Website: bh-photo
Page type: billing-address
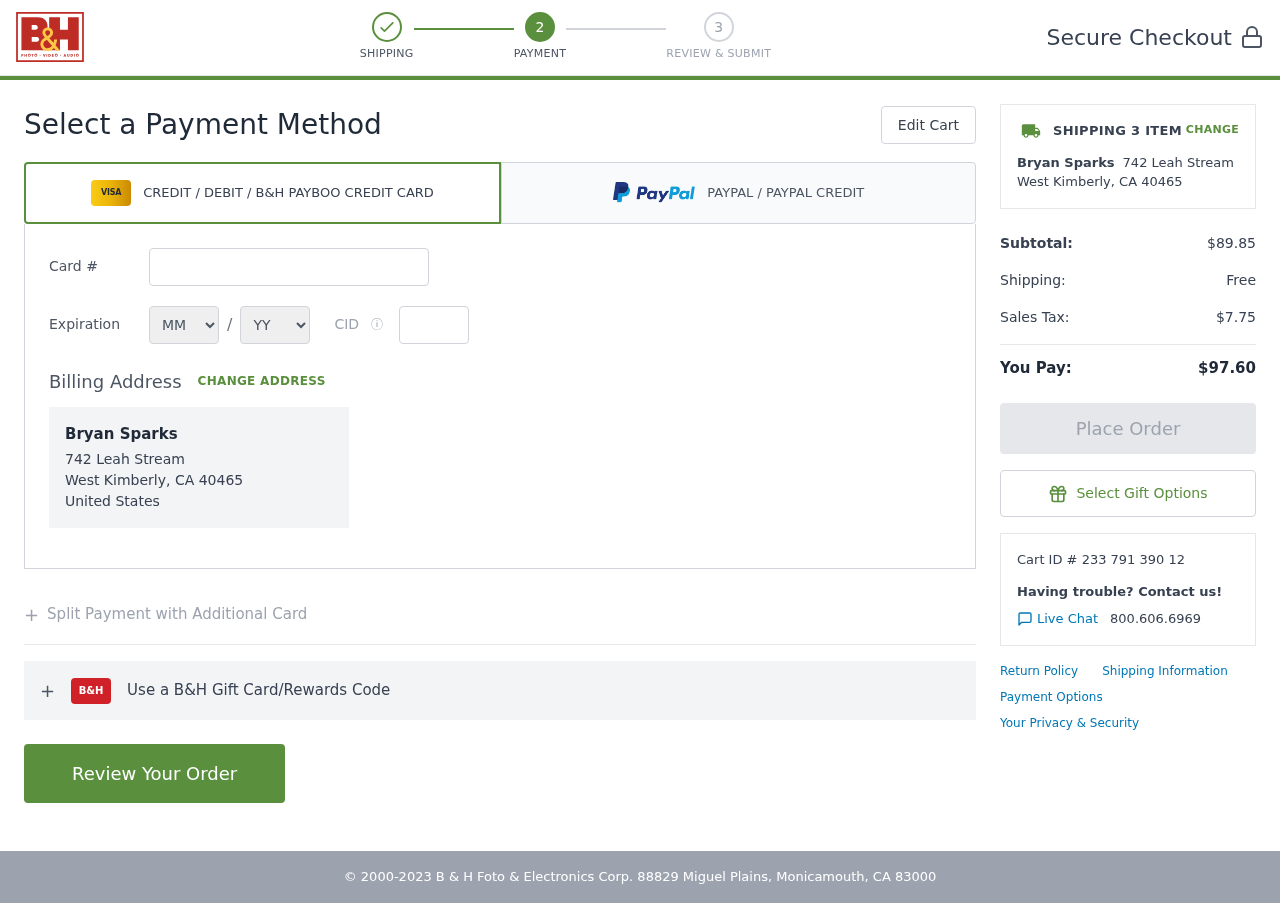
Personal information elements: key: PII_CARD_CVV
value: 857
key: PII_CARD_EXPIRY_MONTH
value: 09
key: PII_CARD_EXPIRY_YEAR
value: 29
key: PII_CARD_NUMBER
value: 6505 9569 6872 6638
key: PII_CITY_STATE_ZIP
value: West Kimberly, CA 40465
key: PII_COUNTRY
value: United States
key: PII_FULLNAME
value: Bryan Sparks
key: PII_STREET
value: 742 Leah Stream
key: PII_FULLNAME2
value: Bryan Sparks
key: PII_CITY
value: West Kimberly
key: PII_STATE_ABBR
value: CA
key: PII_POSTCODE
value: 40465
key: PII_POSTCODE_FULL
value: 40465
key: PII_CITY_STATE
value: West Kimberly, CA
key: PII_POSTCODE_NUMERIC
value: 40465
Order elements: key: ORDER_NUM_ITEMS
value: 3
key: ORDER_SUBTOTAL
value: $89.85
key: ORDER_SHIPPING_COST
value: Free
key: ORDER_TAX
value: $7.75
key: ORDER_TOTAL
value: $97.60
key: ORDER_ID
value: Cart ID # 233 791 390 12